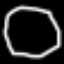
Label: octagon